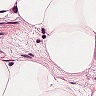
Metastatic tissue present: no